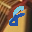
Label: 8